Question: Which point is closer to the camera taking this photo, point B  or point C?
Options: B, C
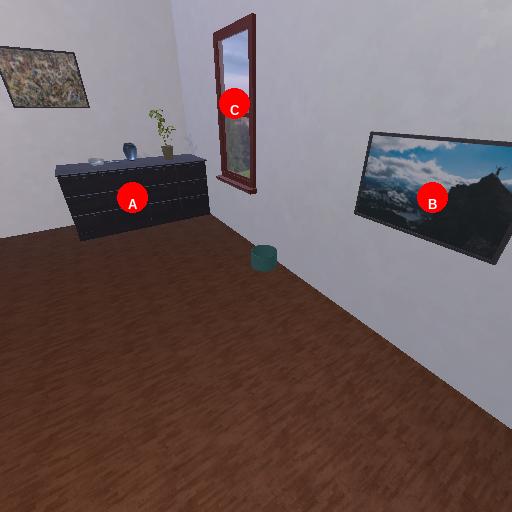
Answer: B